Question: I want to add Some HTML content inside TinyMCE and display preview of that but in preview it show like that.
I want to display content as html.Any help would be appreciated.
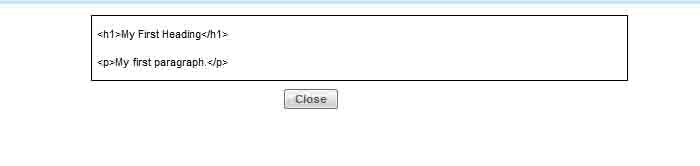
Answer: You need to go to the settings for your TinyMCE installation and configure it to allow you to enter html. You need to customise the toolbar and enable 'Edit HTML Source'. A html button will then appear when you edit a page. Click that to edit the html source...
You will also find settings so the rendered page displays as html or structured text etc...